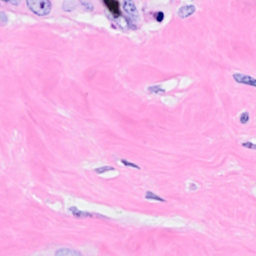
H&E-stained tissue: Breast